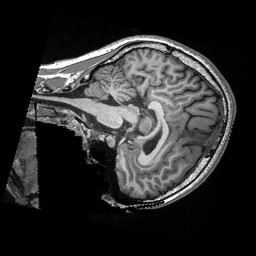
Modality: T1w
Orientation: sagittal
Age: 18
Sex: female